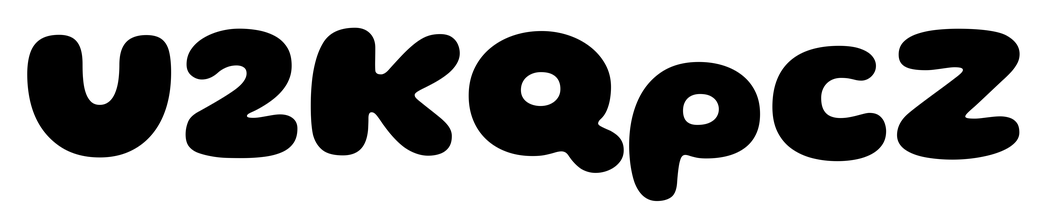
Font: Gluten_ExtraBold